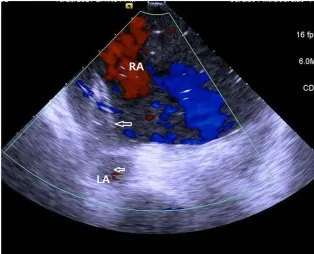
(B) ICE showed inflation of an 8 mm balloon (white arrows) at the second session of balloon atrial septostomy. RA, right atrium; LA, left atrium.
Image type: radiology (ultrasound)